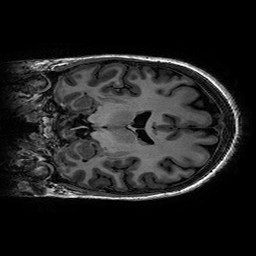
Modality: T1w
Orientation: coronal
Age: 55
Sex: female
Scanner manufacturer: ge
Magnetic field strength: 3 T
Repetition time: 0.01002 s
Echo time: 0.002988 s